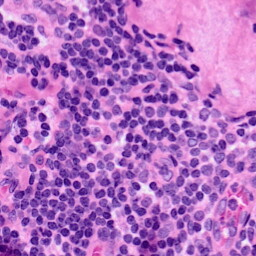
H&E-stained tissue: LymphNode